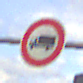
Verkehrszeichen: VerbotFuerKraftfahrzeugeUeberDreiKommaFuenfTonnen
Umgebung: Outdoor, Suburban
Tageszeit: MorningAfternoon
Wetter: PartlyCloudy
Licht: Natural
Jahreszeit: NotSpecified
Kontrast: MediumContrast